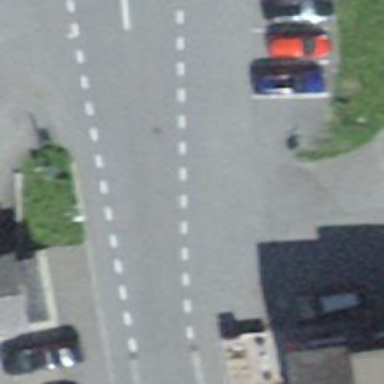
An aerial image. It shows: Secondary road with asphalt surface and sidewalks on both sides.